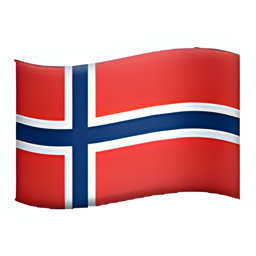
Name: flag for svalbard jan mayen
Emoji: 🇸🇯
Group: Flags
Sub-group: country-flag